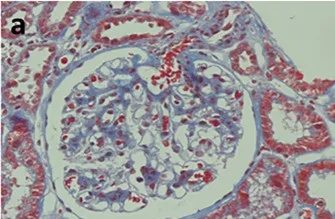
Renal biopsy. Left column, light microscopy:. Glomerulus showing mild thickenning of the capillary walls, and ,mesangial hypercelularity (Periodic Acid-Schiff Stain 400x).
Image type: pathology (pas)